Aerial crown-view tile of a tropical tree (Barro Colorado Island, Panama), acquired 20250317:
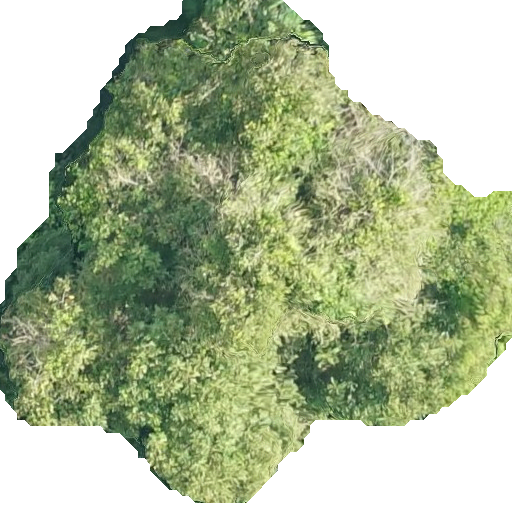
Species: Dipteryx oleifera
GBIF accepted scientific name: Dipteryx oleifera
Crown area: 265.728 m²